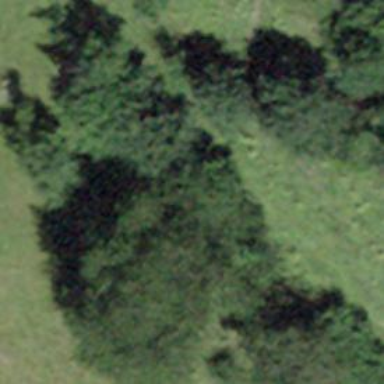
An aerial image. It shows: Broadleaved woodland area.